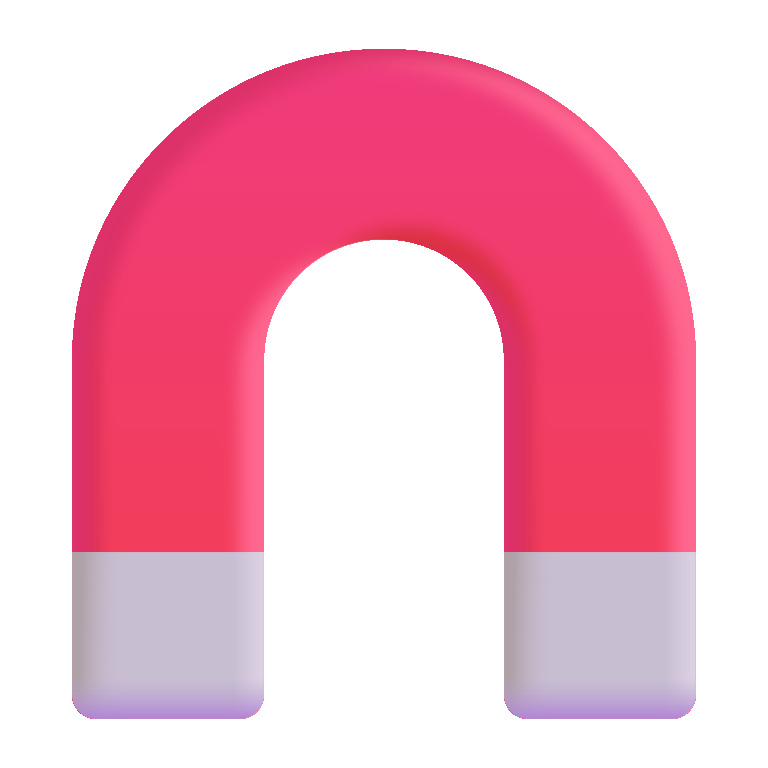
magnet color